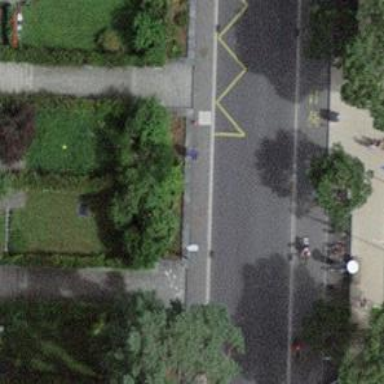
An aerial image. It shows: Bus stop with platform for public transport.